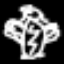
Label: angel